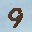
Label: 9